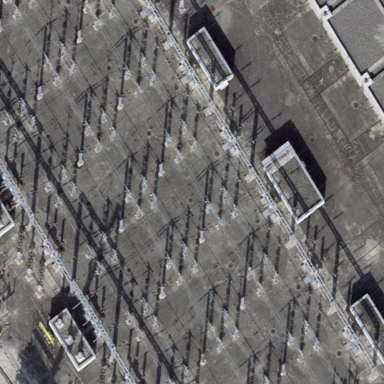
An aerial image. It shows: Outdoor switchgear.